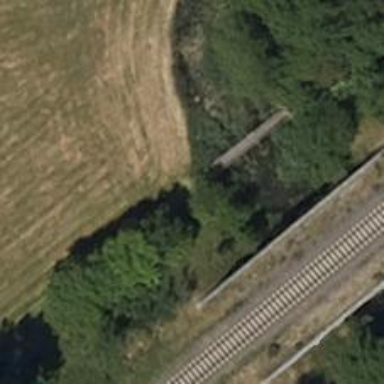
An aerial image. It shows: Path.